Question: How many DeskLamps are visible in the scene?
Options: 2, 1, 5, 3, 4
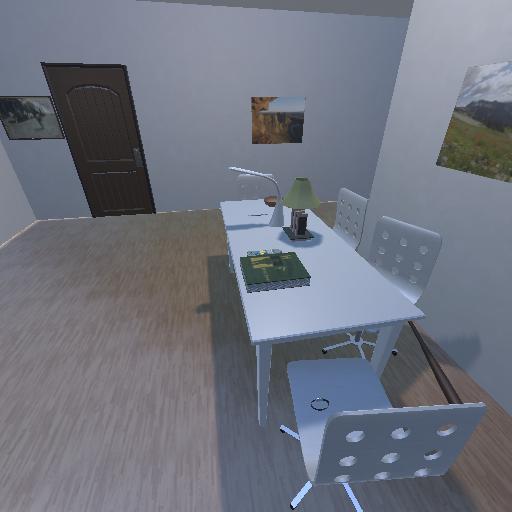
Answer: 2